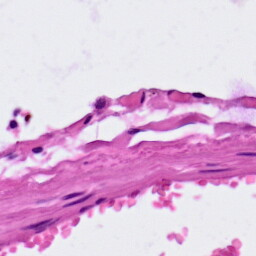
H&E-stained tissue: Lung